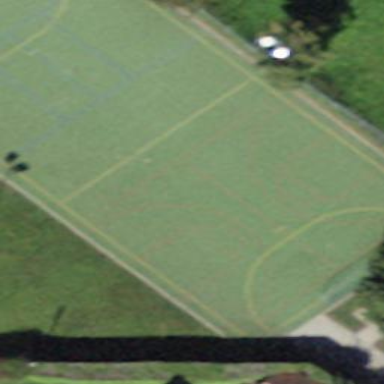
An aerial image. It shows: Sand soccer pitch for leisure and sports activities.